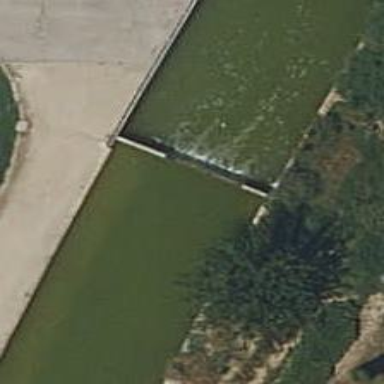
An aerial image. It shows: Weir in waterway.